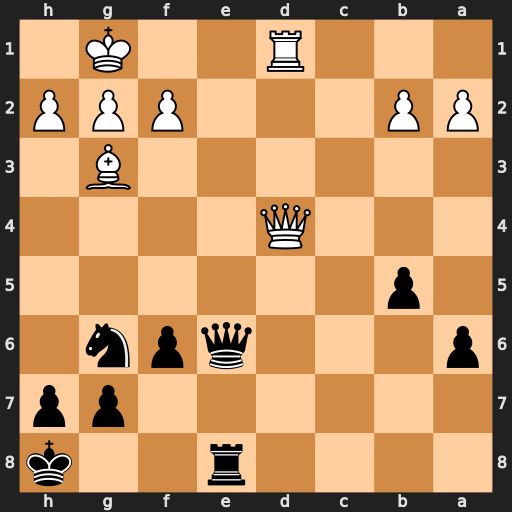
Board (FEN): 4r2k/6pp/p3qpn1/1p6/3Q4/6B1/PP3PPP/3R2K1
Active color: b
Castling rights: -
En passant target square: -
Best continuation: Qe1+ Rxe1 Rxe1#